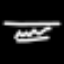
Label: line